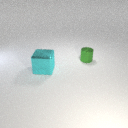
large cyan metal cube to the left of small green metal cylinder